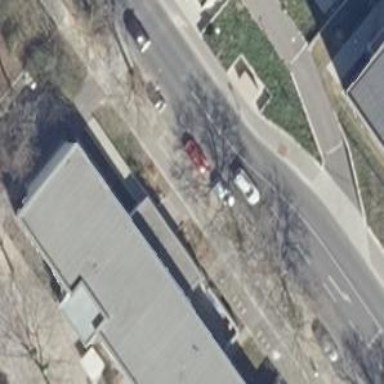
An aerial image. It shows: Street side parking area with sett surface.